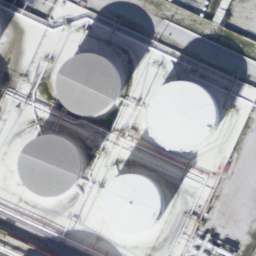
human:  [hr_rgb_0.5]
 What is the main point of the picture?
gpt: storage tanks